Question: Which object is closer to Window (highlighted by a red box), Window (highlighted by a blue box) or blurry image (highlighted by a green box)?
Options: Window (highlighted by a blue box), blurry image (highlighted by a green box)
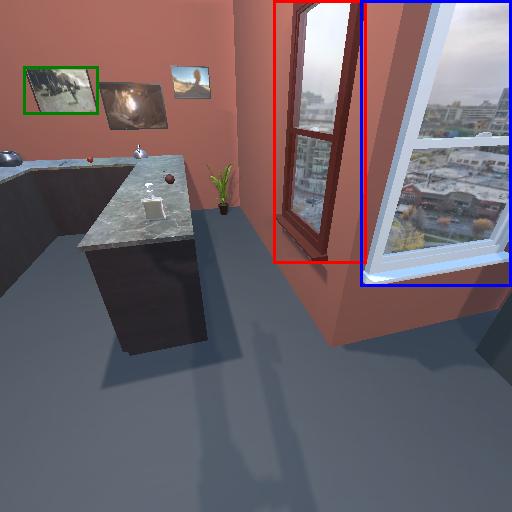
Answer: Window (highlighted by a blue box)